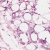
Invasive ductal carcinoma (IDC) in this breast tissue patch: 0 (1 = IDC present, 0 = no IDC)